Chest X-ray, PA view. Patient: 54 years old, sex M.
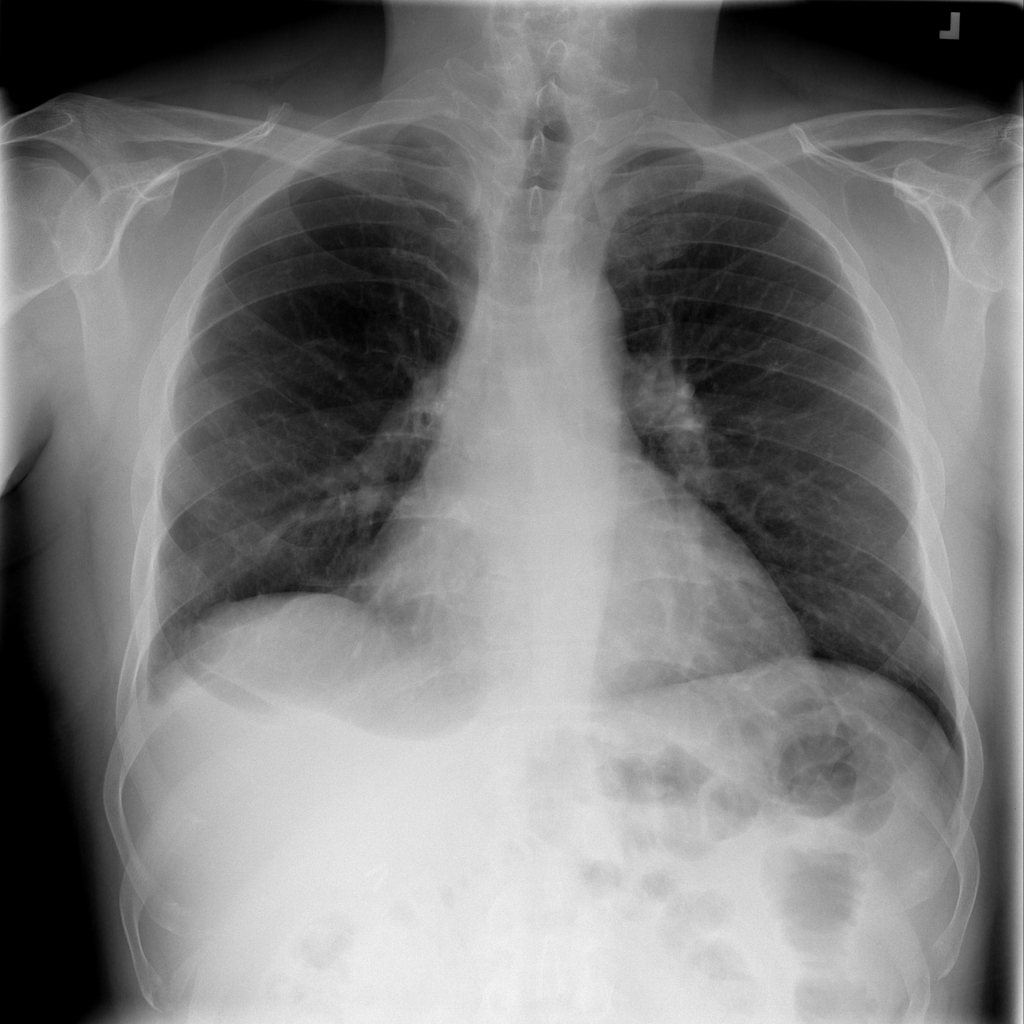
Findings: No Finding